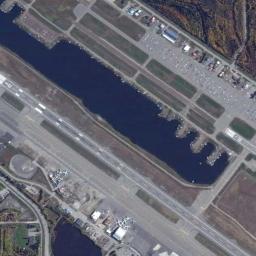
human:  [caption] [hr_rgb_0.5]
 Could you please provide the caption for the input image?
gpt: An airport with some parallel runways and planes on the lawn and the lakes on the lawn .

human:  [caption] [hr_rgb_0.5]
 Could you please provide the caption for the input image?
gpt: There is an airport at the foot of the mountain close to the sea .

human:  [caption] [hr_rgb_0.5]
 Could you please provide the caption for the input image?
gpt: A complex airport with many runways and buildings built on the surface of the sea .

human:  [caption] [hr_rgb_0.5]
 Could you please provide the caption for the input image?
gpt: This airport has only one runway, And its color is white .

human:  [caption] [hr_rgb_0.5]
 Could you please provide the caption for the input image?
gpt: The airport has many intersecting roads .